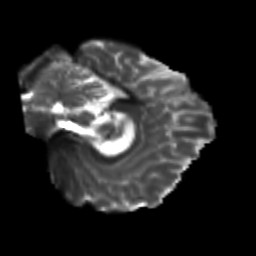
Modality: T2w
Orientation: sagittal
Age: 25
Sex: female
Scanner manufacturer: siemens
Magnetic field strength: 3 T
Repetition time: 3.5 s
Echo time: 0.104 s